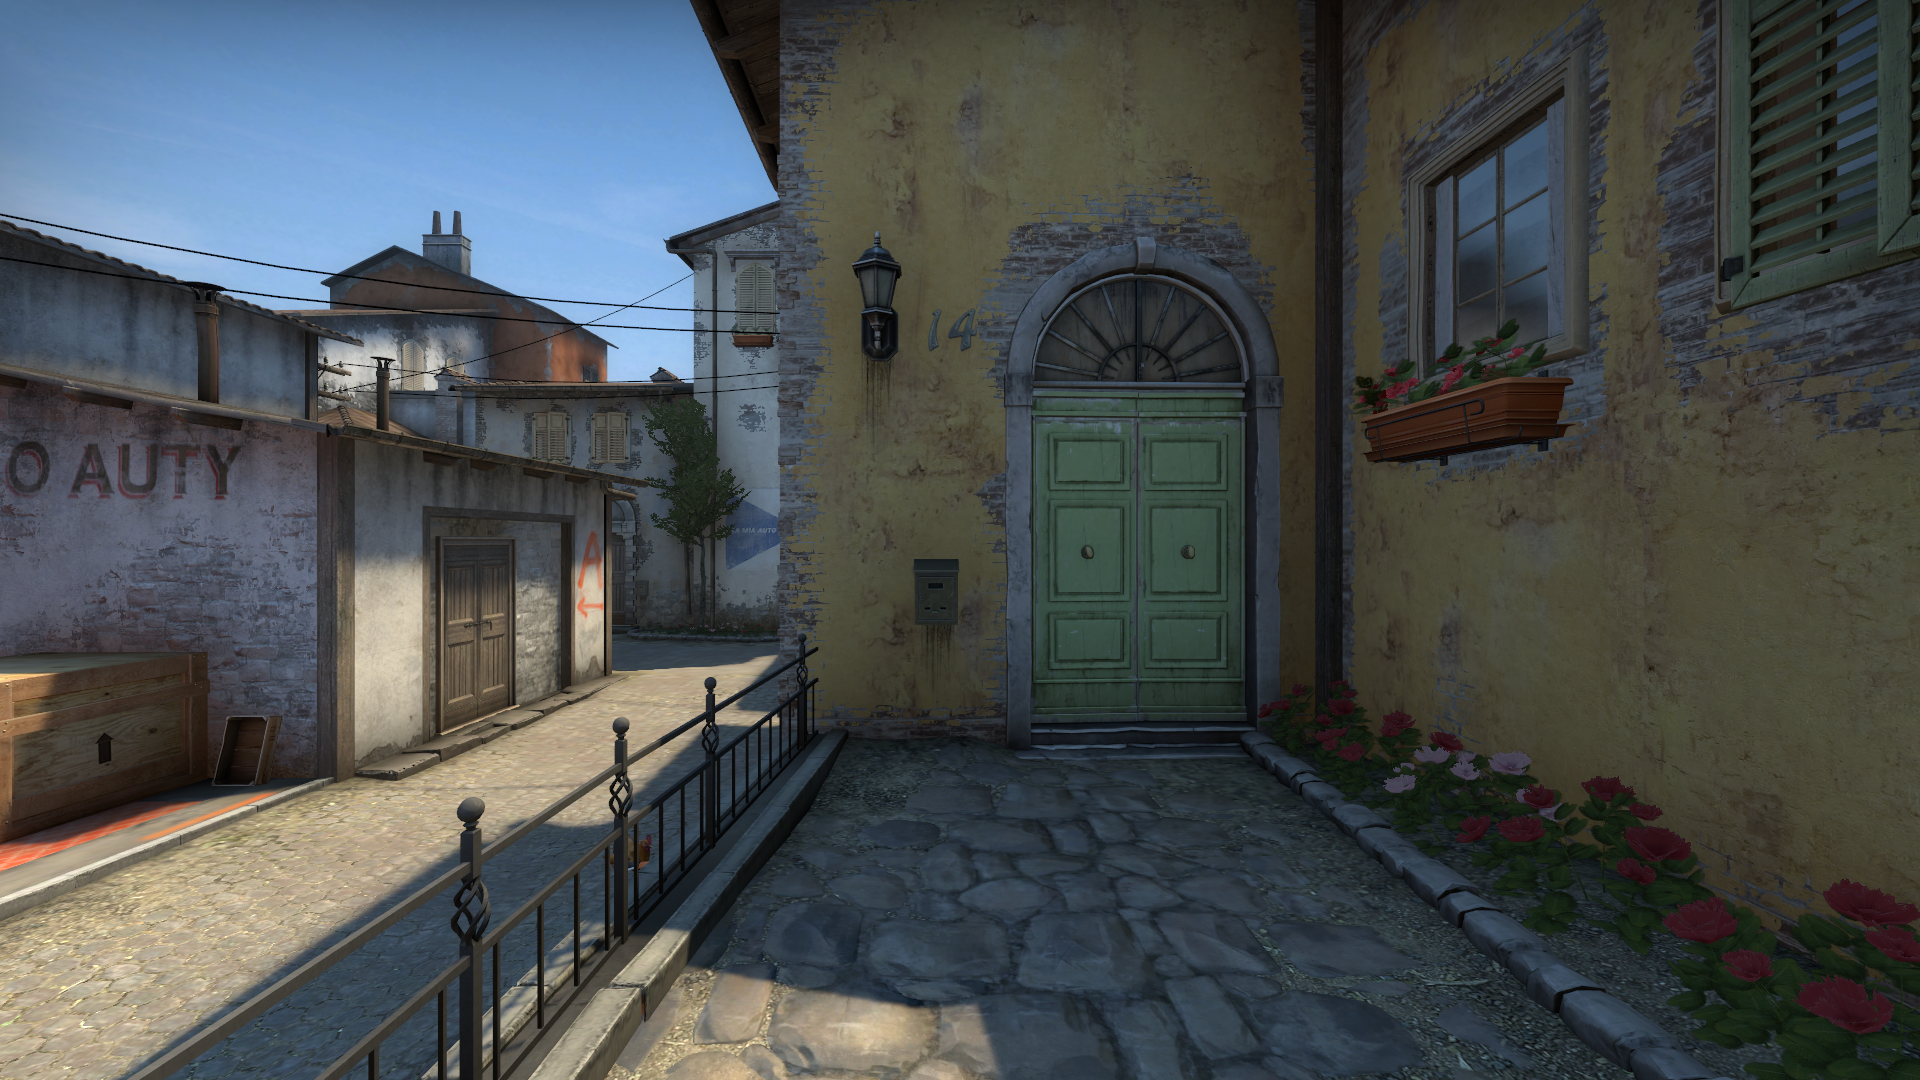
Map: de_inferno